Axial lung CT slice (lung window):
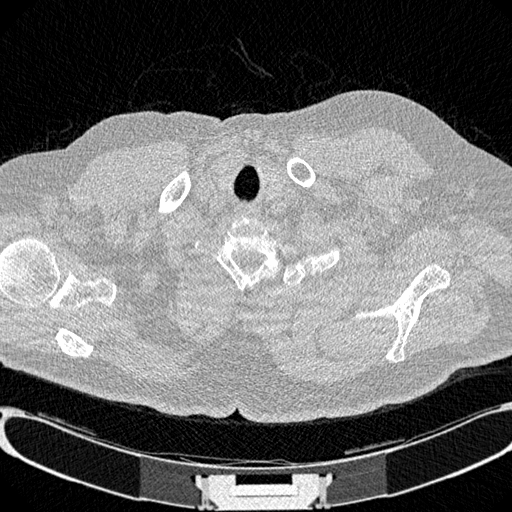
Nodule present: no